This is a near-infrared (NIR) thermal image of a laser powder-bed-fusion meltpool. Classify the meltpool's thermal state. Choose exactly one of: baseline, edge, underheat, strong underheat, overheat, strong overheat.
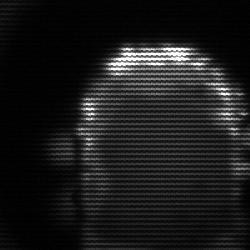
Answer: baseline